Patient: sex M, age 71
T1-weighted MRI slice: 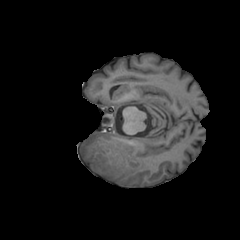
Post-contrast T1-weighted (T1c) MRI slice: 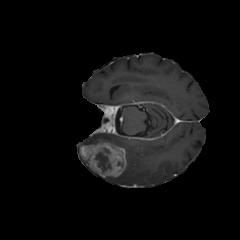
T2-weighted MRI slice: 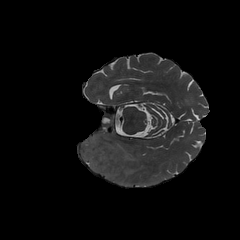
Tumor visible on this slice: yes
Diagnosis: Glioblastoma, IDH-wildtype
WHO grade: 4